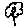
Label: flower